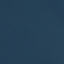
Land use / land cover: SeaLake